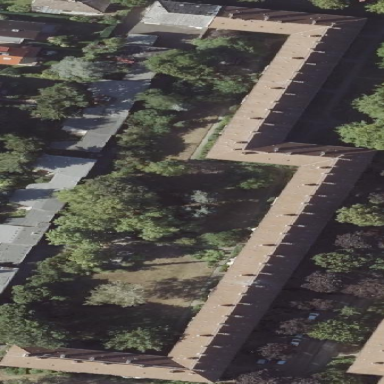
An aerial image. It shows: Building with hipped roof.